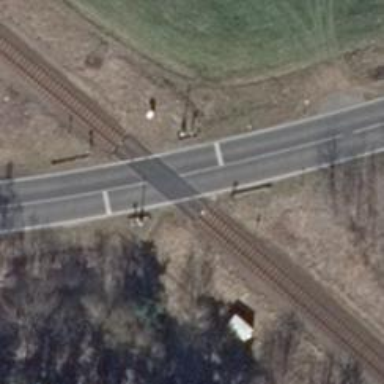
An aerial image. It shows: Secondary road with asphalt surface.